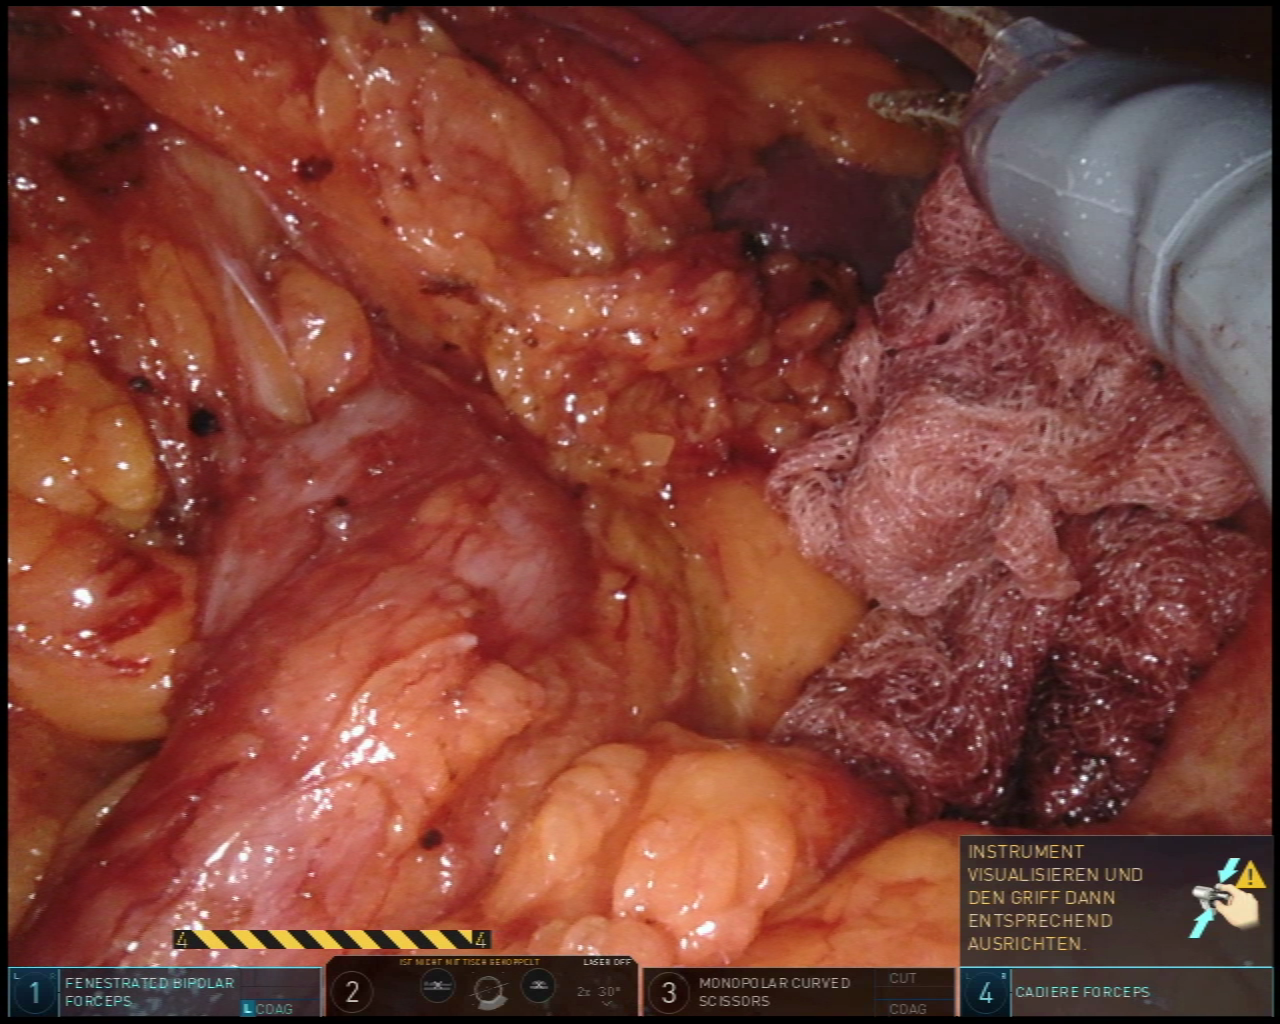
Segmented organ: stomach
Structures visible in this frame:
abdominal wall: yes
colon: no
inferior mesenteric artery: no
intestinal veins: no
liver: no
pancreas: no
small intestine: no
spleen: yes
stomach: yes
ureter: no
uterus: no
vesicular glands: no